Question: I have my firebase realtime database connected to my web app. Now suppose as in the picture, I am currently at 'a' using ref and now I want to get the value of 'd1'. How do I do that?

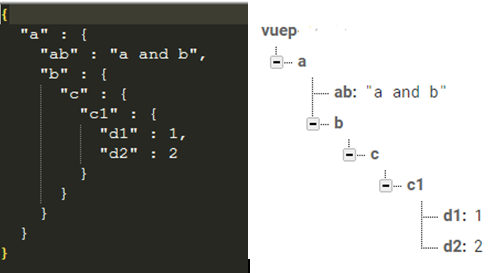
Answer: As detailed in the <URL>, you can use one of the two following approaches:
'''
firebase
.database()
.ref('a/b/c/c1/d1')
.once('value')
.then(function (snapshot) {
console.log(snapshot.val());
});
'''
or
'''
firebase
.database()
.ref('a')
.once('value')
.then(function (snapshot) {
const aObject = snapshot.val();
console.log(aObject.b.c.c1.d1);
});
'''
Note that in the second case you will get the entire JSON tree under 'a', since queries with the Realtime Database <URL>.